Question: At <URL> it is using a responsive menu for mobile devices.
When clicking on the menu button it collapses the menu but the same time reloads the page.
Can anyone tell my why and how I can fix it?

Thanks for the time you are taking to help me.
Edit
'''
<div class="container">
<div class="navbar-header">
<!-- BEGIN RESPONSIVE MENU TOGGLER -->
<button type="button" class="navbar-toggle btn navbar-btn" data-toggle="collapse" data-target=".navbar-collapse">
<span class="icon-bar"></span>
<span class="icon-bar"></span>
<span class="icon-bar"></span>
</button>
<!-- END RESPONSIVE MENU TOGGLER -->
<!-- BEGIN LOGO (you can use logo image instead of text)-->
<a class="navbar-brand logo-v1" href="/">
<img src="/assets/img/logo_blue.png" id="logoimg" alt="">
</a>
<!-- END LOGO -->
</div>
<!-- BEGIN TOP NAVIGATION MENU -->
<div class="navbar-collapse collapse">
<ul class="nav navbar-nav">
<li id="MainMenuHome"><a href="/">Start</a></li>
<li class="dropdown" id="MainMenuDentalo">
<a class="dropdown-toggle" data-toggle="dropdown" data-hover="dropdown" data-delay="0" data-close-others="false" href="#">
Dentalo
<i class="icon-angle-down"></i>
</a>
<ul class="dropdown-menu">
<li id="SubMenuAbout"><a href="/about">Om Dentalo</a></li>
<li id="SubMenuJob"><a href="/job">Lediga tjanster</a></li>
<li id="SubMenuConnect"><a href="/connect">Anslut</a></li>
</ul>
</li>
<li id="MainMenuLogIn"><a href="/login">Logga in</a></li>
<li id="MainMenuContact"><a href="/contact">Kontakt</a></li>
<li class="menu-search">
<span class="sep"></span>
<i class="icon-search search-btn"></i>
<div class="search-box">
<form action="#">
<div class="input-group input-large">
<asp:TextBox runat="server" placeholder="Sok..." CssClass="form-control" ID="textBoxSearch"></asp:TextBox>
<span class="input-group-btn">
<asp:Button runat="server" CssClass="btn theme-btn" ID="ButtonSearch" OnClick="ButtonSearch_Click" Text="Sok" />
</span>
</div>
</form>
</div>
</li>
</ul>
</div>
<!-- BEGIN TOP NAVIGATION MENU -->
</div>
'''
'''
/*
* Project: Twitter Bootstrap Hover Dropdown
* Author: Cameron Spear
* Contributors: Mattia Larentis
*
* Dependencies?: Twitter Bootstrap's Dropdown plugin
*
* A simple plugin to enable twitter bootstrap dropdowns to active on hover and provide a nice user experience.
*
* No license, do what you want. I'd love credit or a shoutout, though.
*
* http://cameronspear.com/blog/twitter-bootstrap-dropdown-on-hover-plugin/
*/
;(function($, window, undefined) {
// outside the scope of the jQuery plugin to
// keep track of all dropdowns
var $allDropdowns = $();
// if instantlyCloseOthers is true, then it will instantly
// shut other nav items when a new one is hovered over
$.fn.dropdownHover = function(options) {
// the element we really care about
// is the dropdown-toggle's parent
$allDropdowns = $allDropdowns.add(this.parent());
return this.each(function() {
var $this = $(this),
$parent = $this.parent(),
defaults = {
delay: 500,
instantlyCloseOthers: true
},
data = {
delay: $(this).data('delay'),
instantlyCloseOthers: $(this).data('close-others')
},
settings = $.extend(true, {}, defaults, options, data),
timeout;
$parent.hover(function(event) {
// so a neighbor can't open the dropdown
if(!$parent.hasClass('open') && !$this.is(event.target)) {
return true;
}
if(shouldHover) {
if(settings.instantlyCloseOthers === true)
$allDropdowns.removeClass('open');
window.clearTimeout(timeout);
$parent.addClass('open');
}
}, function() {
if(shouldHover) {
timeout = window.setTimeout(function() {
$parent.removeClass('open');
}, settings.delay);
}
});
// this helps with button groups!
$this.hover(function() {
if(shouldHover) {
if(settings.instantlyCloseOthers === true)
$allDropdowns.removeClass('open');
window.clearTimeout(timeout);
$parent.addClass('open');
}
});
// handle submenus
$parent.find('.dropdown-submenu').each(function(){
var $this = $(this);
var subTimeout;
$this.hover(function() {
if(shouldHover) {
window.clearTimeout(subTimeout);
$this.children('.dropdown-menu').show();
// always close submenu siblings instantly
$this.siblings().children('.dropdown-menu').hide();
}
}, function() {
var $submenu = $this.children('.dropdown-menu');
if(shouldHover) {
subTimeout = window.setTimeout(function() {
$submenu.hide();
}, settings.delay);
} else {
// emulate Twitter Bootstrap's default behavior
$submenu.hide();
}
});
});
});
};
// helper variables to guess if they are using a mouse
var shouldHover = false,
mouse_info = {
hits: 0,
x: null,
y: null
};
$(document).ready(function() {
// apply dropdownHover to all elements with the data-hover="dropdown" attribute
$('[data-hover="dropdown"]').dropdownHover();
// if the mouse movements are "smooth" or there are more than 20, they probably have a real mouse
$(document).mousemove(function(e){
mouse_info.hits++;
if (mouse_info.hits > 20 || (Math.abs(e.pageX - mouse_info.x) + Math.abs(e.pageY - mouse_info.y)) < 4) {
$(this).unbind(e);
shouldHover = true;
}
else {
mouse_info.x = e.pageX;
mouse_info.y = e.pageY;
}
});
});
// for the submenu to close on delay, we need to override Bootstrap's CSS in this case
var css = '.dropdown-submenu:hover>.dropdown-menu{display:none}';
var style = document.createElement('style');
style.type = 'text/css';
if (style.styleSheet) {
style.styleSheet.cssText = css;
} else {
style.appendChild(document.createTextNode(css));
}
$('head')[0].appendChild(style);
})(jQuery, this);
'''
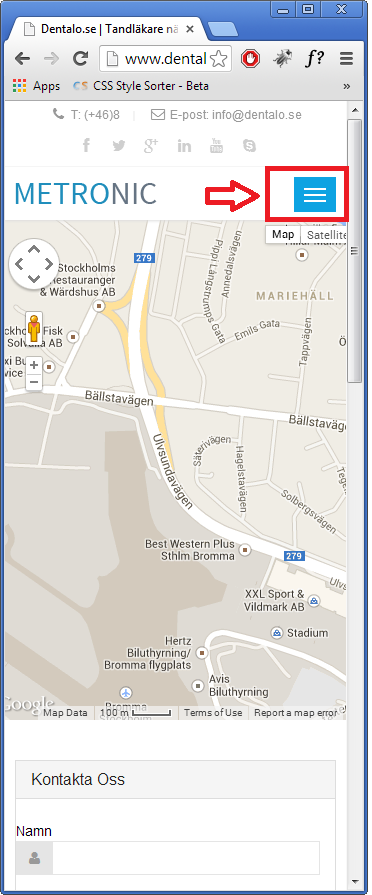
Answer: It appears that your 'button' element ('navbar-btn') is submitting your form. Try adding type="button" to the button element.
Also in the click event handler you can also try to add 'e.preventDefault()' to your click event handler.
I cant seem to find the JavaScript from the click event of your button so I can help much more. If this does not work, please edit your question to show the relevant HTML and JavaScript sections.